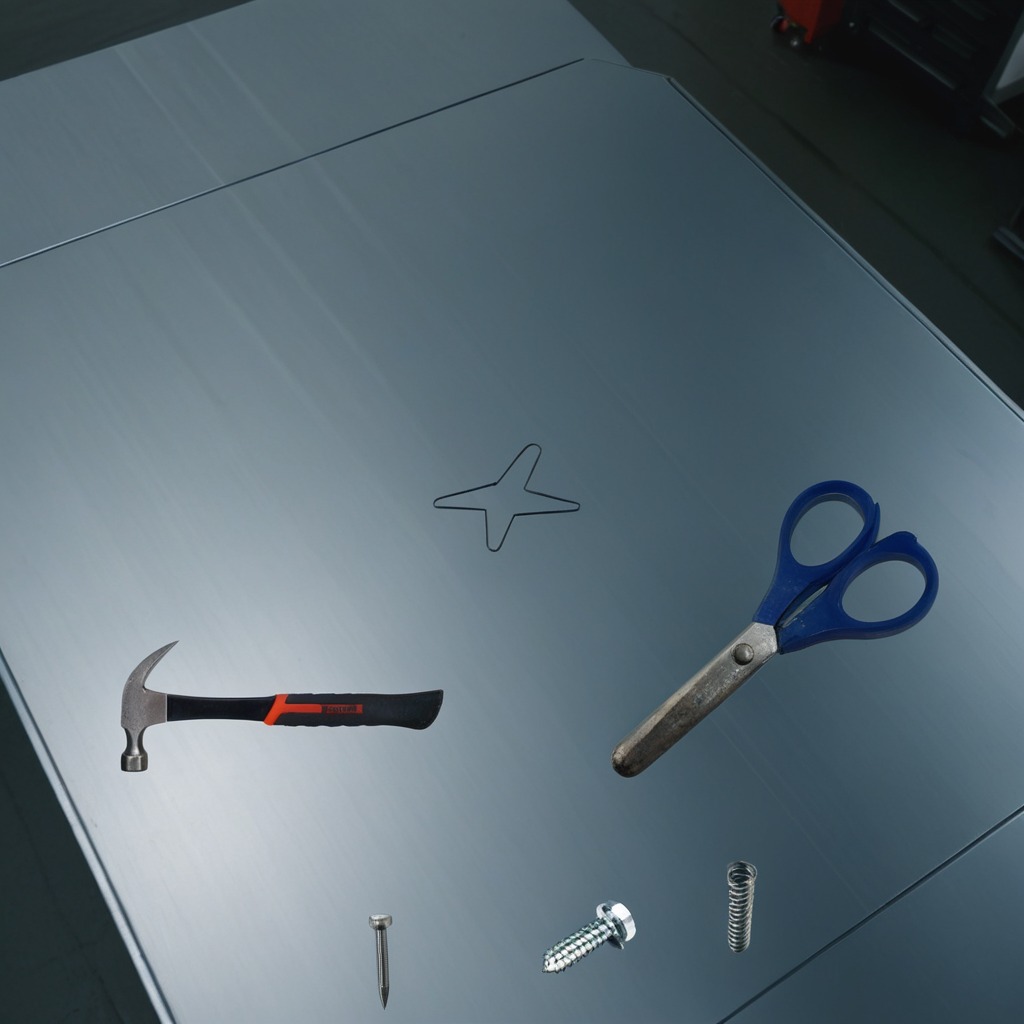
A metal machine screw, an iron nail, a hammer, a coiled metal spring, and a pair of scissors are lying on the toolbox surface.